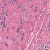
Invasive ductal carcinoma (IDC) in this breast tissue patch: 0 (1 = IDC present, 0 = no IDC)